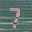
Label: 7